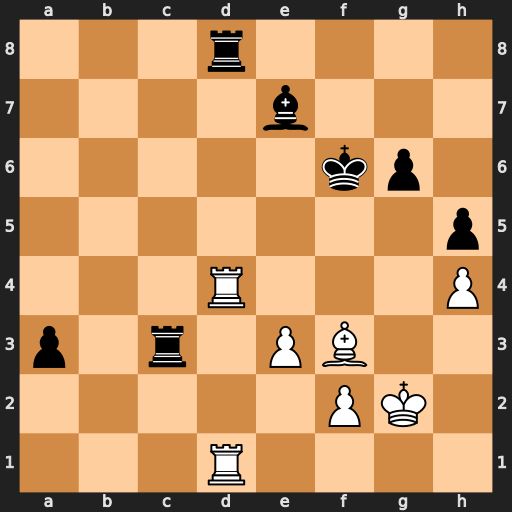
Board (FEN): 3r4/4b3/5kp1/7p/3R3P/p1r1PB2/5PK1/3R4
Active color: w
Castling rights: -
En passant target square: -
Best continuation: Rxd8 Bxd8 Rxd8